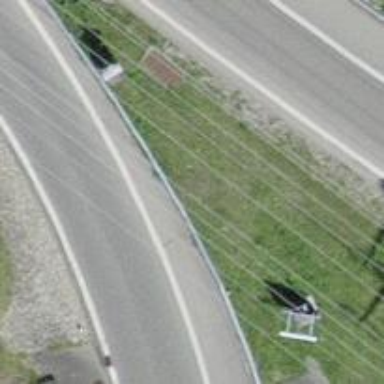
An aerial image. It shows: Guard rail as barrier.